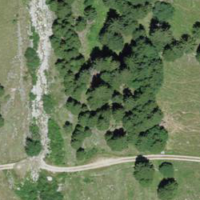
EUNIS habitat code: 26
Species observed at this site:
Macrothylacia rubi